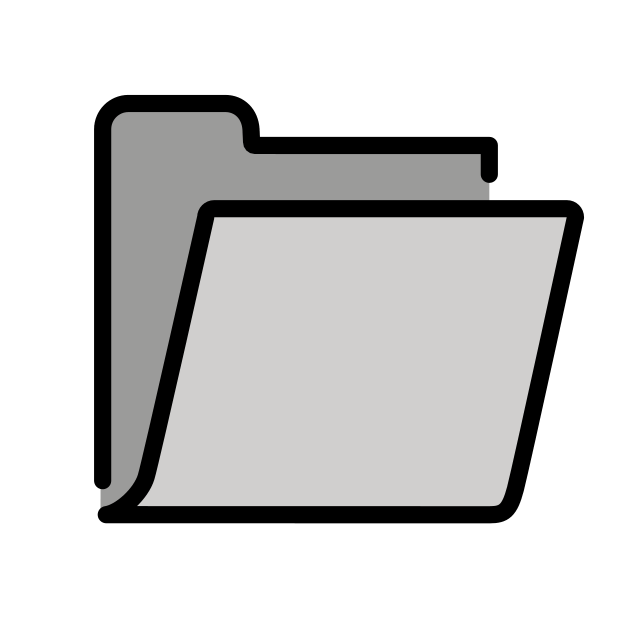
Emoji: 📂
Name: open file folder
Unicode: 0x1f4c2